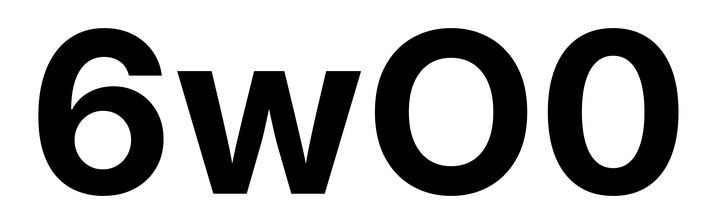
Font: Inter_Bold